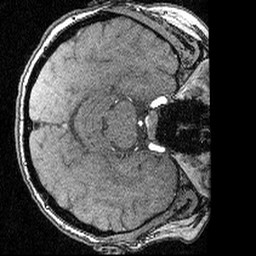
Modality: angio
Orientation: axial
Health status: ill
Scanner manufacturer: siemens
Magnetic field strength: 3 T
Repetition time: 0.022 s
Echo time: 0.00395 s